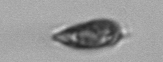
Label: Prorocentrum_triestinum